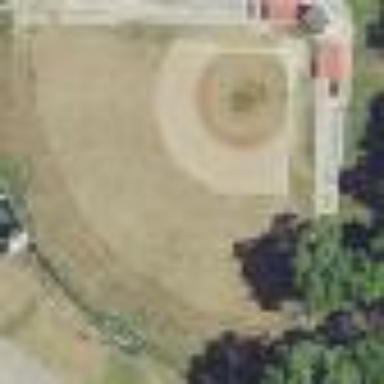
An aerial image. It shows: Baseball pitch for leisure and sports activities.